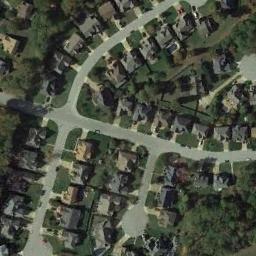
Label: residential